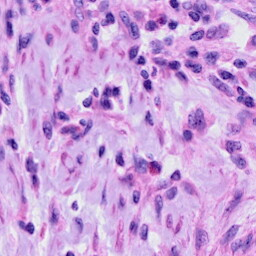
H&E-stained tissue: Cervix